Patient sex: M
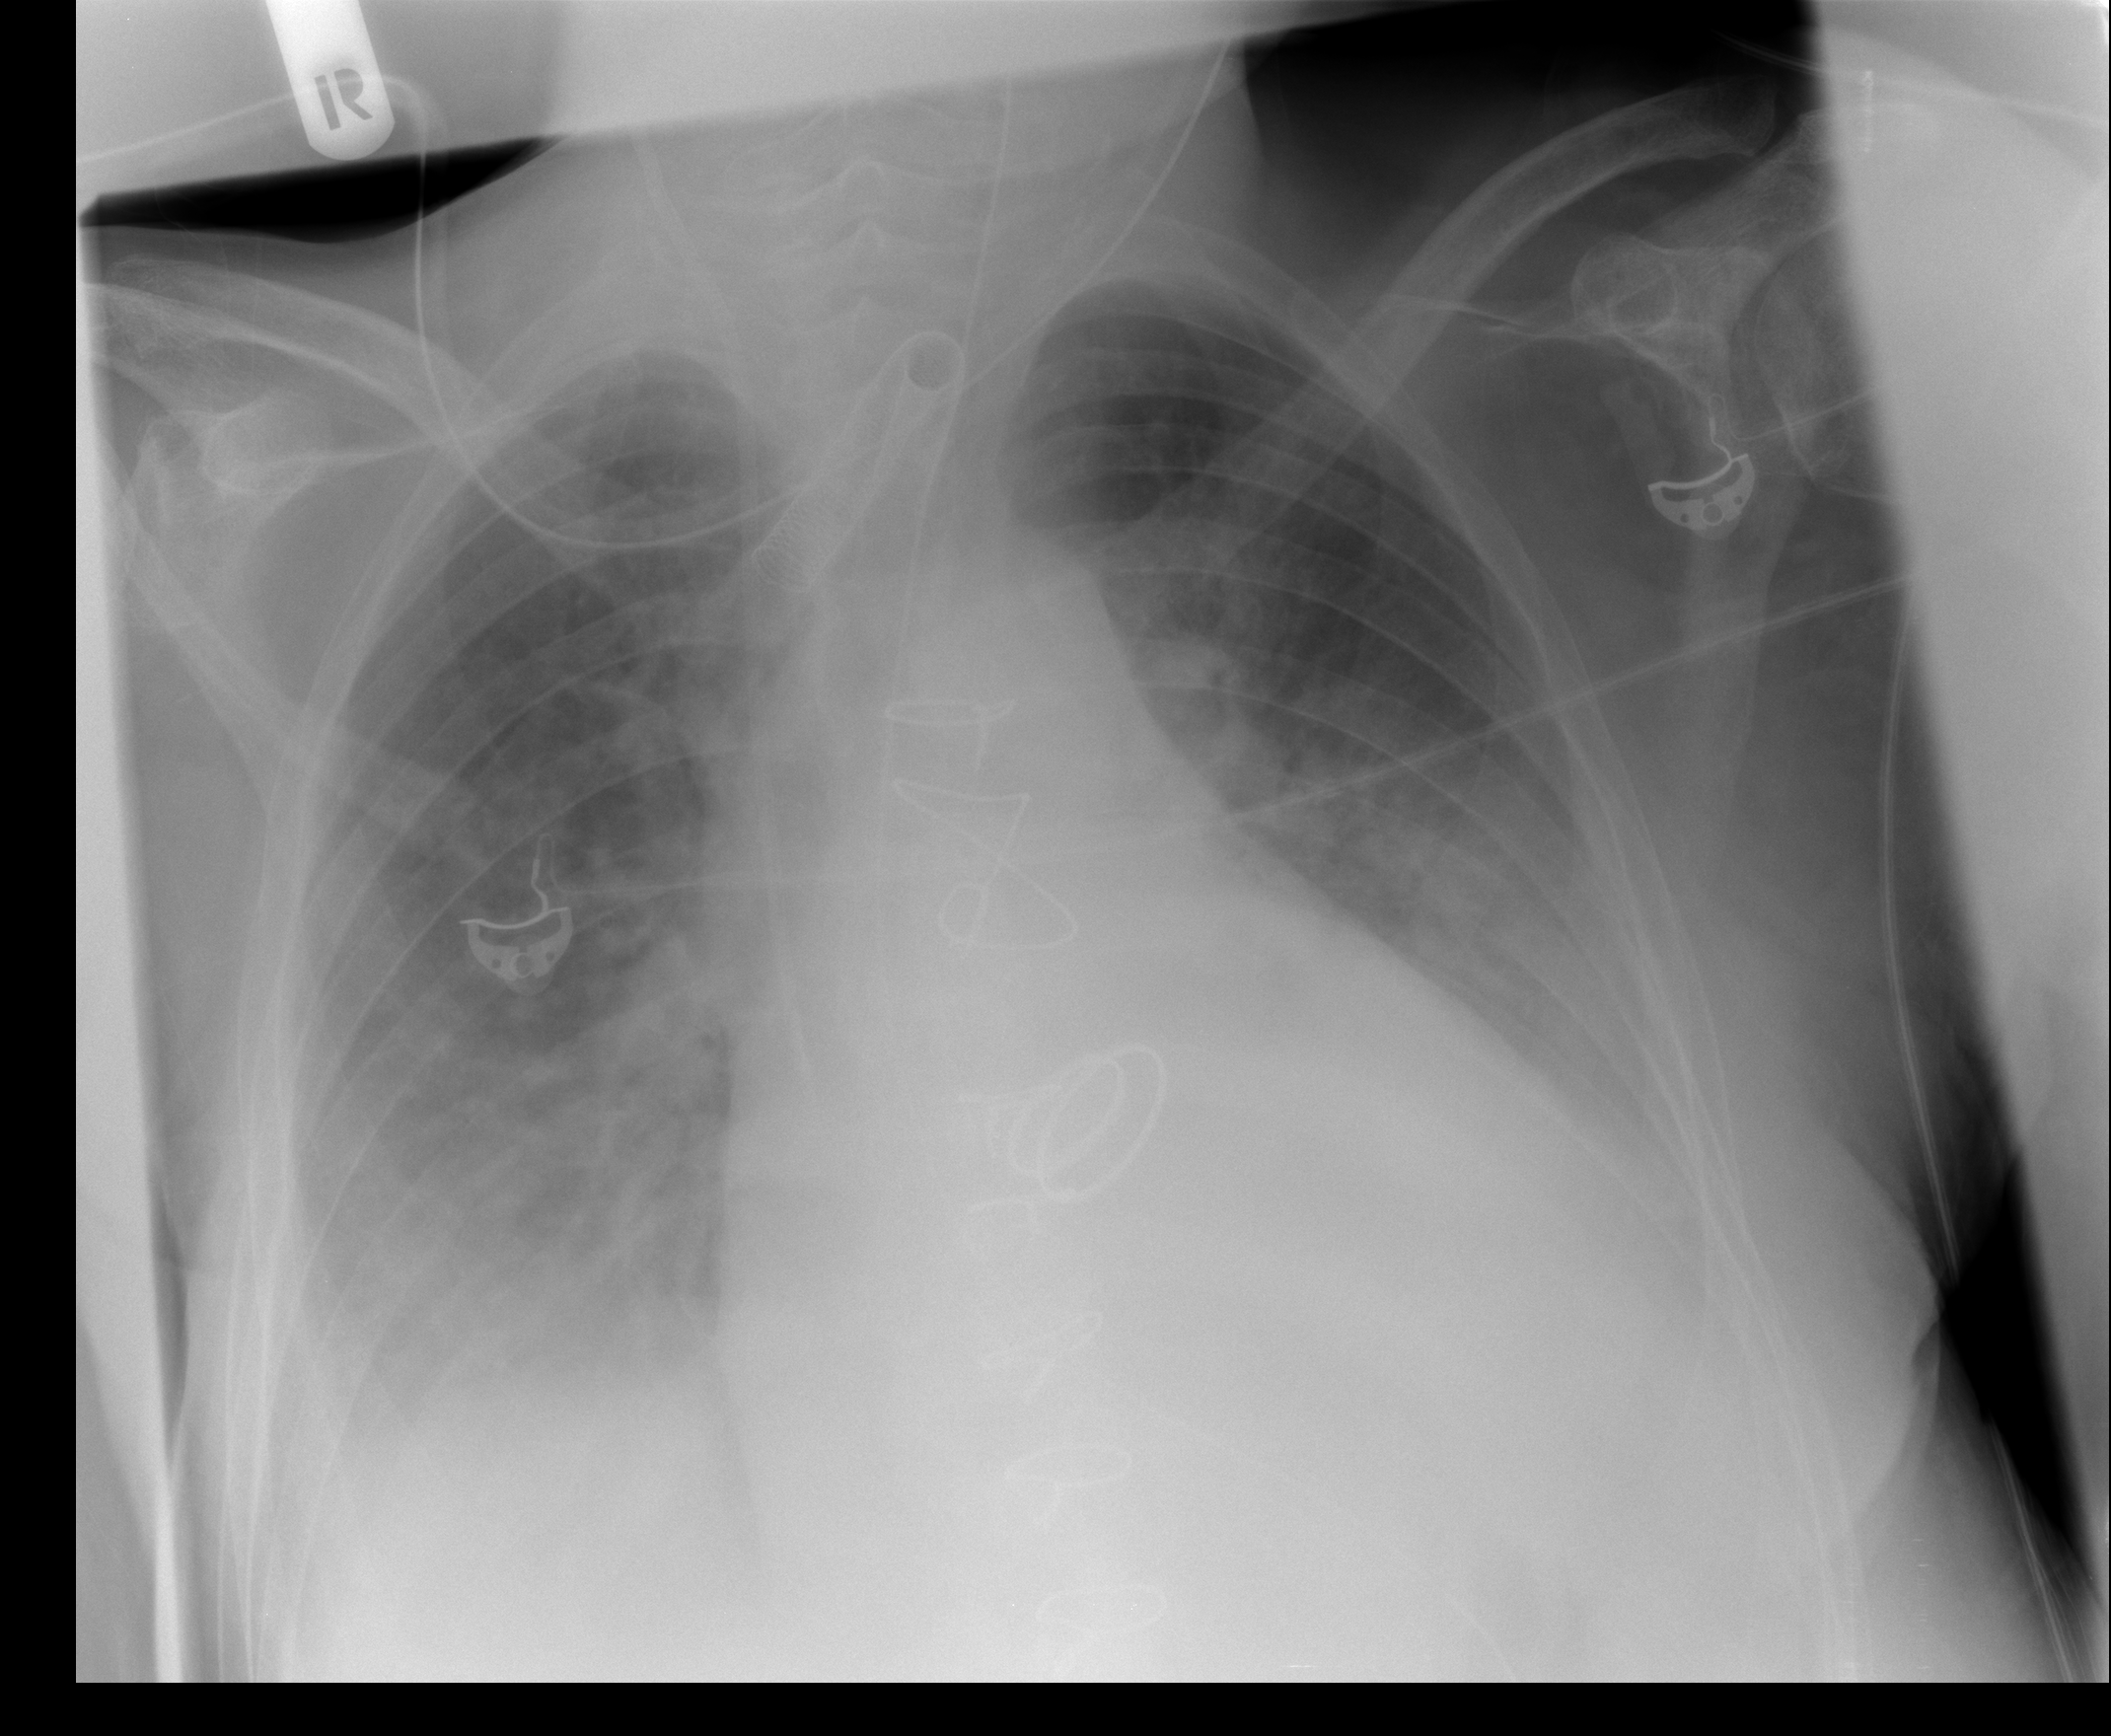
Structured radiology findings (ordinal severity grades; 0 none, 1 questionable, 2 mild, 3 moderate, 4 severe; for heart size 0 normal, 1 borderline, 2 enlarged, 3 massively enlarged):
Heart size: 2
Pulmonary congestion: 2
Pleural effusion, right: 2
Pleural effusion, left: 2
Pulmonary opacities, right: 2
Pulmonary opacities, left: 1
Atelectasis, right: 1
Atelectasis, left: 1